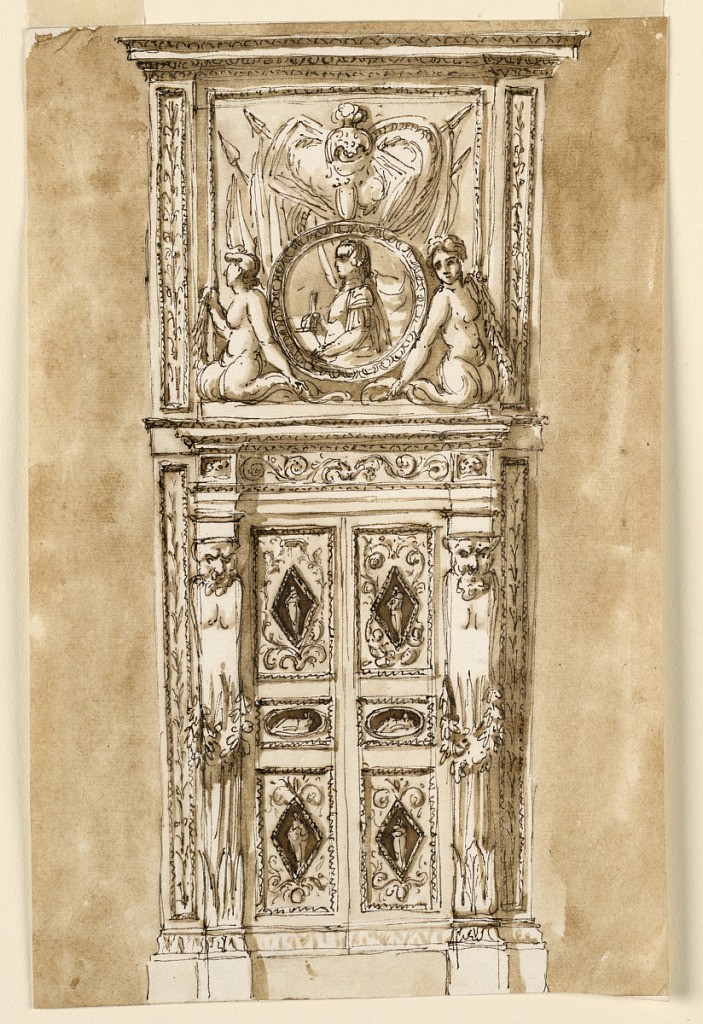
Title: Design for a Door and Doorcase
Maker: Giuseppe Barberi, Italian, 1746–1809
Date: ca. 1780
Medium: Pen and brown ink, brush and brown wash on off-white laid paper, lined
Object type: Drawing
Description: The door has two foldings, either of them with tall rectangular panels above and below, and a small, wide rectangular central panel. The first ones have a lozenge with a standing figure and ornaments for which three different suggestions are made. The central panels frame a wide oval with a figure, recumbent. The entablature of the door frame is supported by two gaines with satyr heads, beside which are two pilasters, back at the wall, panels of which show an upright stem. Similar pilasters support the entablature above, framing the center panel of the overdoor. In front of it is a circular medallion with the bust portrait of a man in antique cuirass; beside it two kneeling mermaids. Above it weapons and colors of a trophy. The wall is colored.